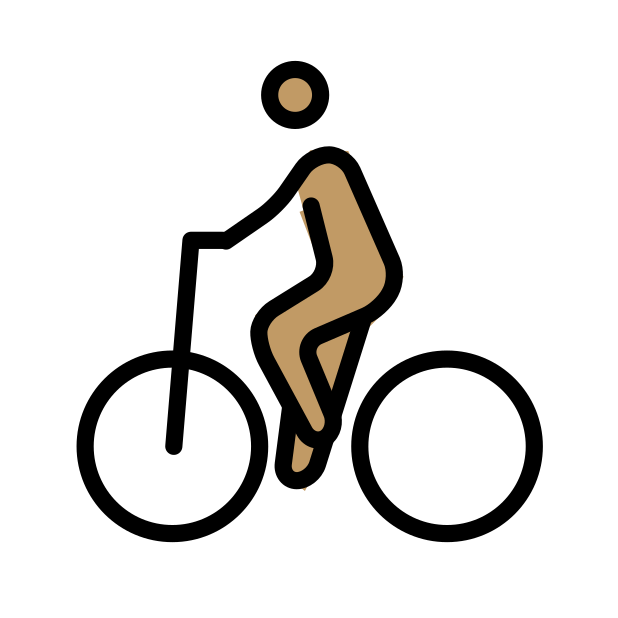
person biking: medium skin tone